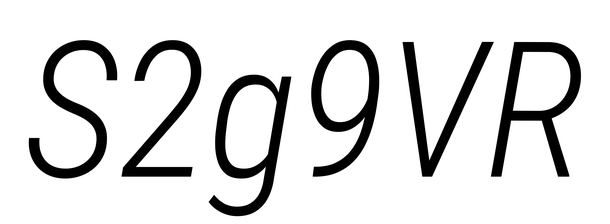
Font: Roboto-Italic_Condensed_Light_Italic